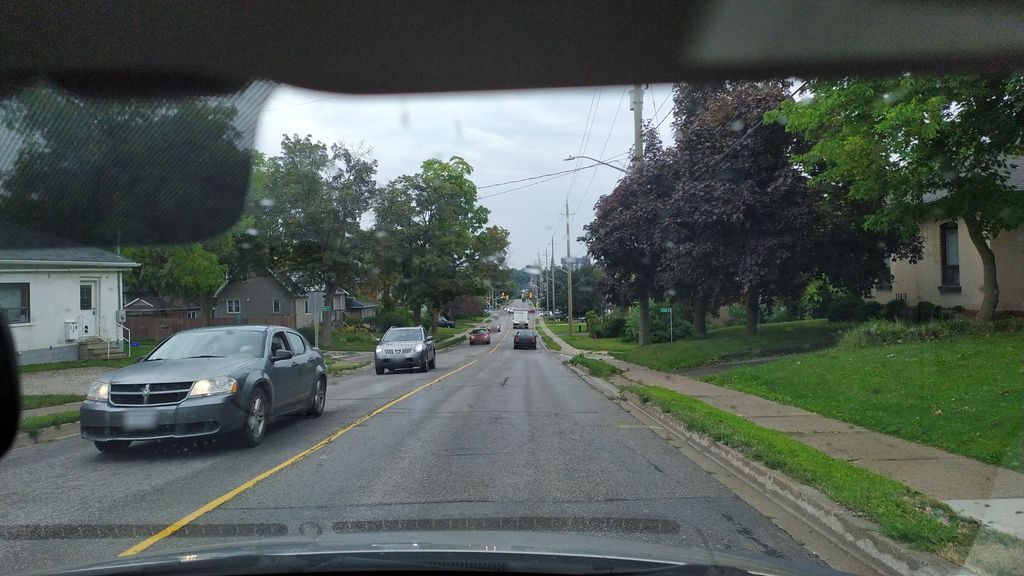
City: kitchener-waterloo